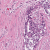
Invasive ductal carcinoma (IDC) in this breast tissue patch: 1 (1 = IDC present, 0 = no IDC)